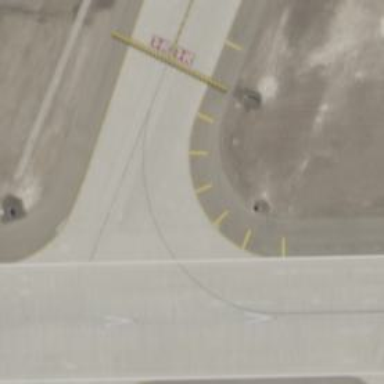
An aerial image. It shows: Image of taxiway at airport.